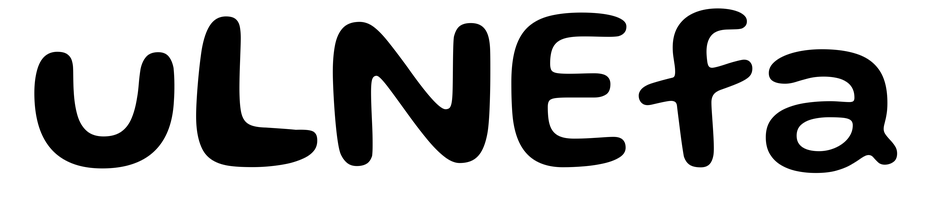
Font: Gluten_Medium